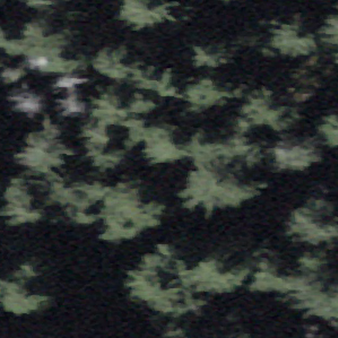
Label: other